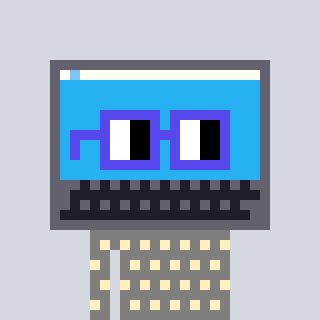
a pixel art character with square blue glasses, a laptop-shaped head and a bluegrey-colored body on a cool background